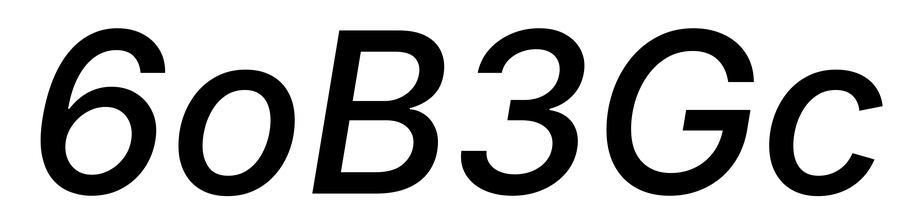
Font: Inter-Italic_Medium_Italic